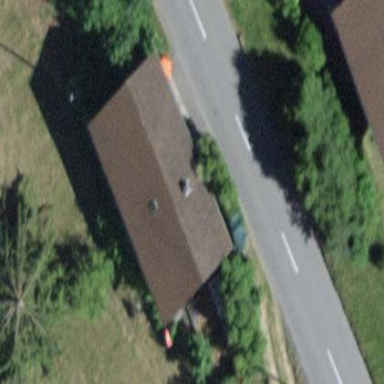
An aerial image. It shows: Farm building.